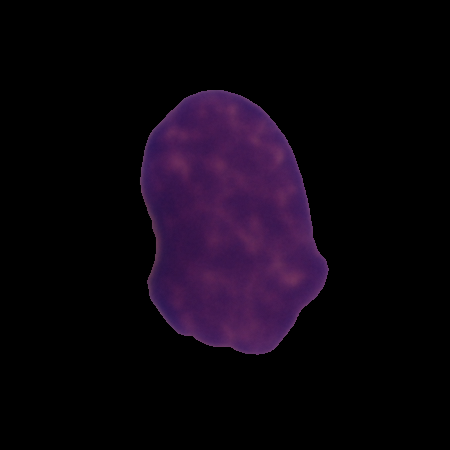
Label: cancer